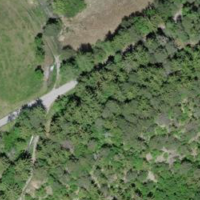
EUNIS habitat code: 44
Species observed at this site:
Platanthera bifolia